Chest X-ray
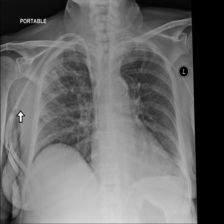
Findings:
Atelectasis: negative
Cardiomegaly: negative
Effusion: positive
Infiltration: negative
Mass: negative
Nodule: negative
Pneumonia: negative
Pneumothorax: negative
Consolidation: negative
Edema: negative
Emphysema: negative
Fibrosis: negative
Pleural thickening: negative
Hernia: negative